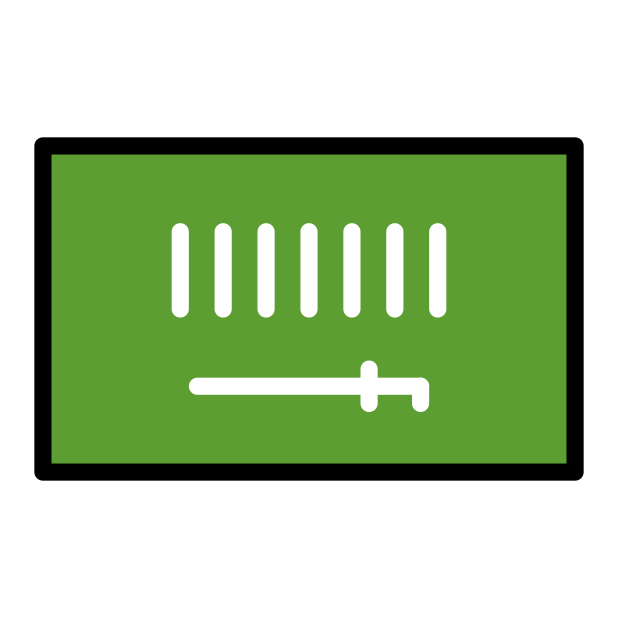
flag: Saudi Arabia